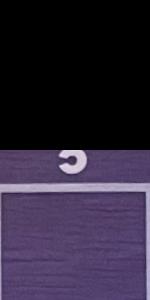
Label: Empty